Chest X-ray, PA view. Patient: 46 years old, sex F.
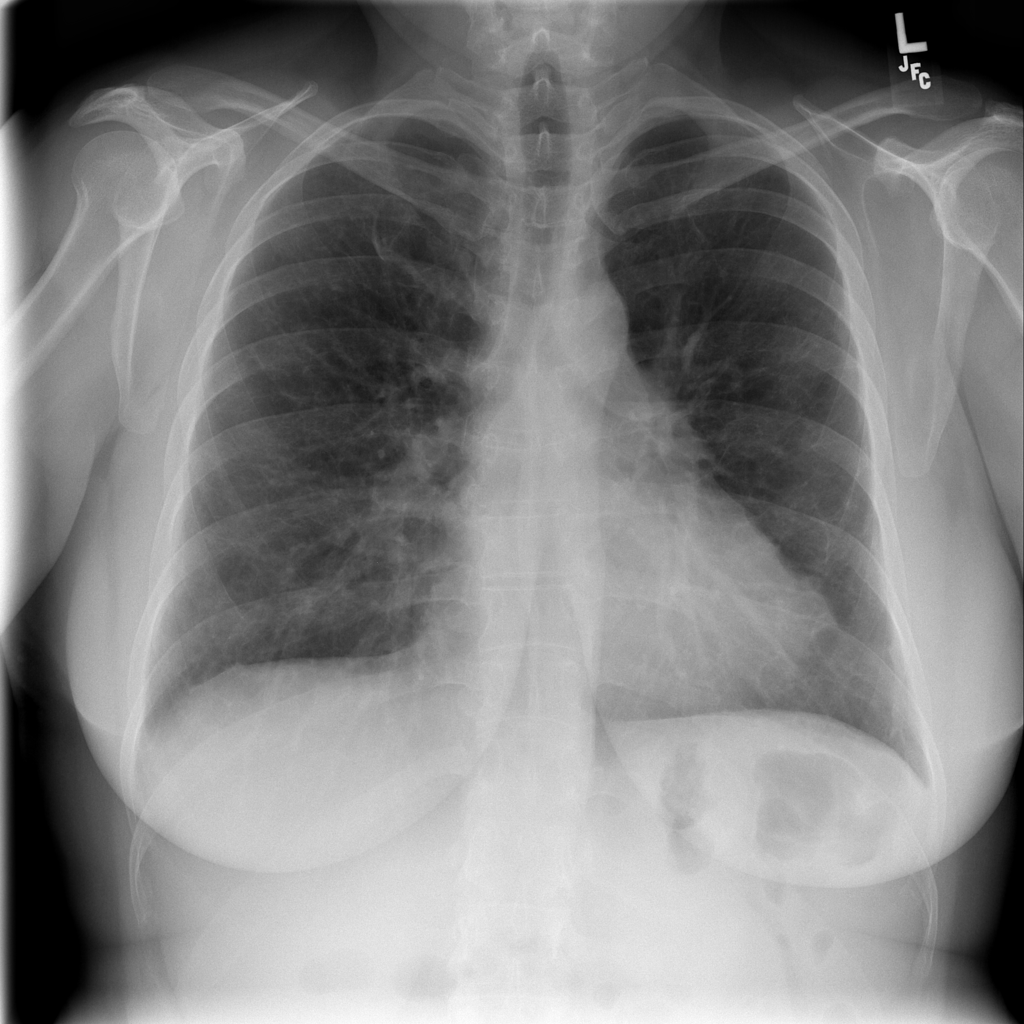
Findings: No Finding